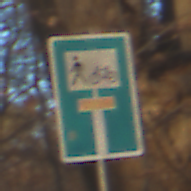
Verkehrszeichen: SackgasseRadverkehrFussgaengerDurchlaessig
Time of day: SunriseSunset
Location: Outdoor (Nature)
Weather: Clear
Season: Autumn
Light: Natural